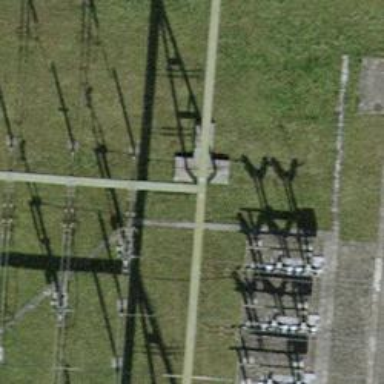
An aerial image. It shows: Insulator used in power systems.